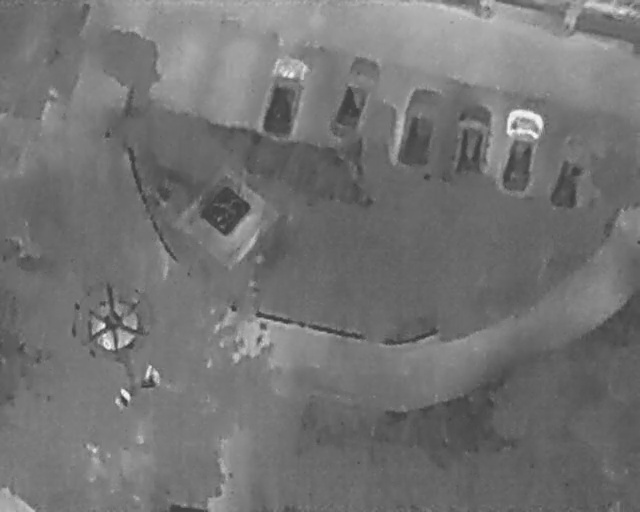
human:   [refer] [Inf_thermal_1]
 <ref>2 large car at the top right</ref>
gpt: <box>[[74, 25, 88, 33, 8], [67, 23, 80, 31, 8]]</box>

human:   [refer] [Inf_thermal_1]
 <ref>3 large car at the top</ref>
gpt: <box>[[59, 20, 72, 29, 12], [48, 15, 62, 22, 17], [37, 15, 51, 23, 13]]</box>